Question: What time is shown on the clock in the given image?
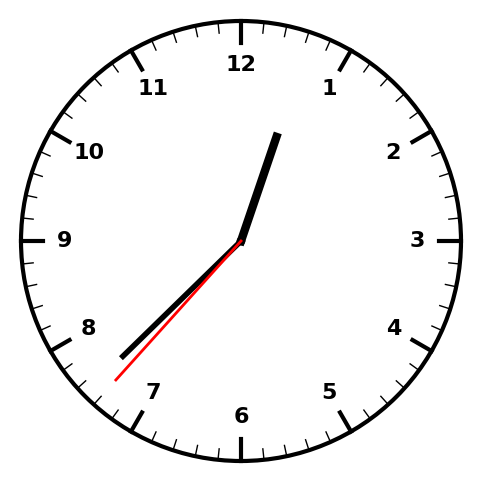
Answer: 12:37:37